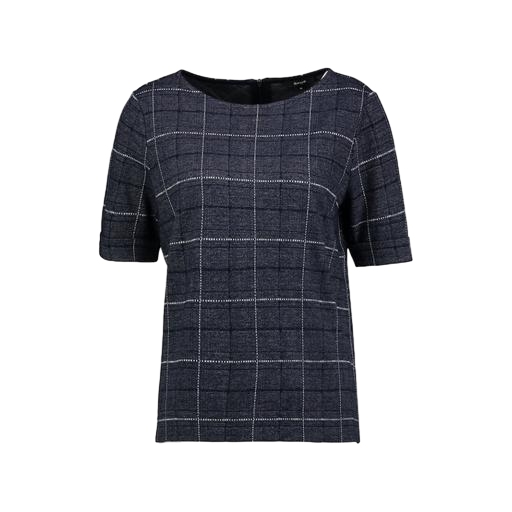
blue t-shirt only macy, blue juno boxy check t-shirt, checked t shirt, white background